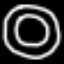
Label: donut